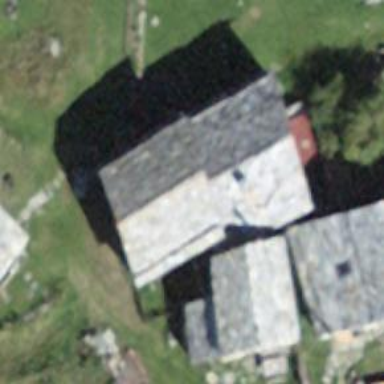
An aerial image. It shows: Gabled hut with triangular roof shape.